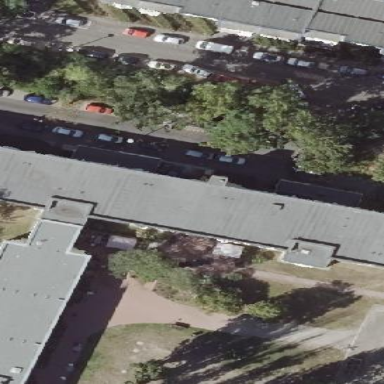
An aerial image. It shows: Part of building is shown in the image.